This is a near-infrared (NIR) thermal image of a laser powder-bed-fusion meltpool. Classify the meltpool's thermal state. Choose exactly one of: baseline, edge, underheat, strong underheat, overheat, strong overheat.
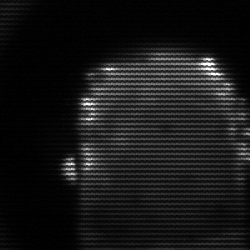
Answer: baseline